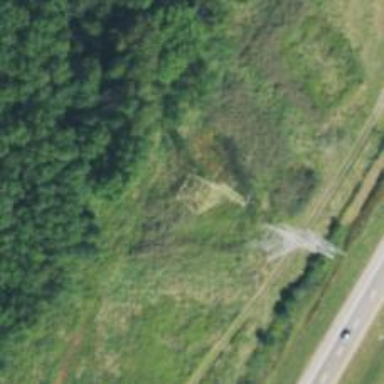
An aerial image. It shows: Lattice structure tower used for power distribution.